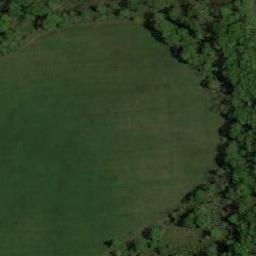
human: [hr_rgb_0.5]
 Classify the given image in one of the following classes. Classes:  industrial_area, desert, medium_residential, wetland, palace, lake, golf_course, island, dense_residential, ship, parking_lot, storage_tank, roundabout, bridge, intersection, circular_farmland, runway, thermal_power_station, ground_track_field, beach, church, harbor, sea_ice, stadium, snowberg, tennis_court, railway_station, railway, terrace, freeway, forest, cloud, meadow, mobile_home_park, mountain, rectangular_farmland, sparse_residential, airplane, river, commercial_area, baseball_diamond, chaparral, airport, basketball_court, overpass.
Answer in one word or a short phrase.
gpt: meadow